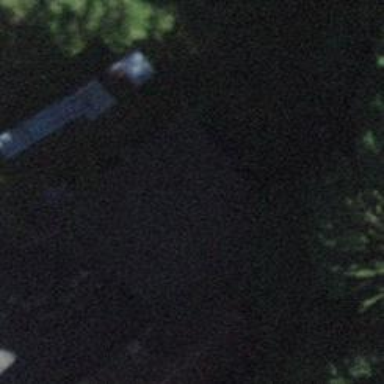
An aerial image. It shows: Barn.